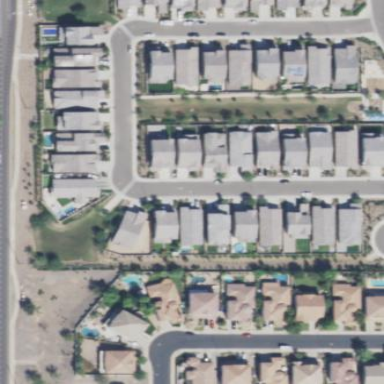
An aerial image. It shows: Residential area within neighborhood.